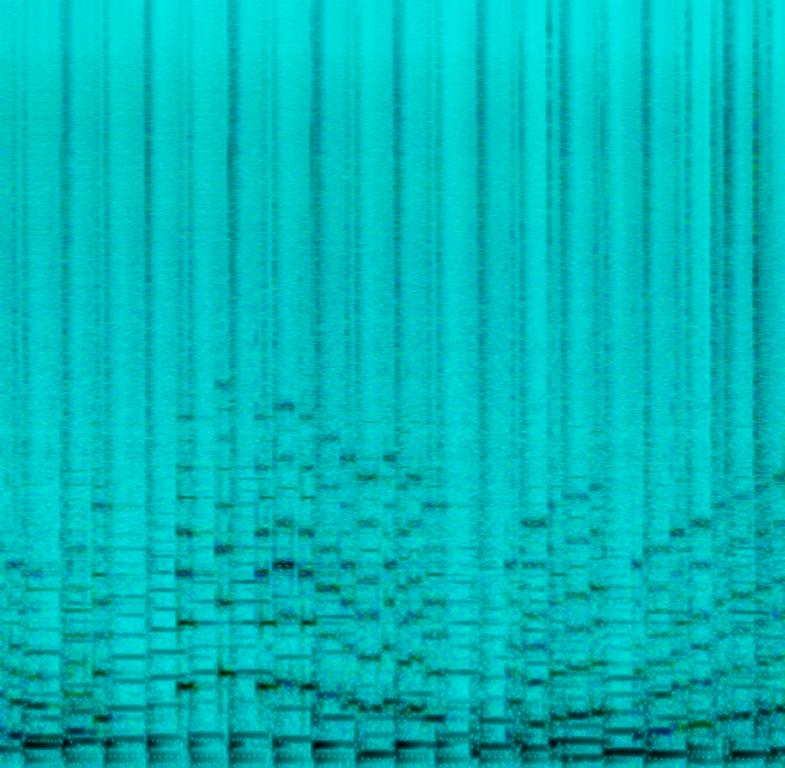
The low quality recording features a jazz song that consists of shimmering hi hats and ride cymbals, soft kick and snare hits, groovy walking bass and smooth organ keys melody. It sounds easygoing, groovy and warm - almost like a theme song for some old cartoon.